Field crop: maize
Growth stage: 1
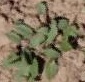
Species: convolvulus